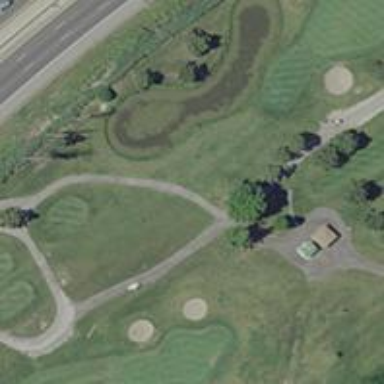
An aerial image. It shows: Service road used as golf cart path.